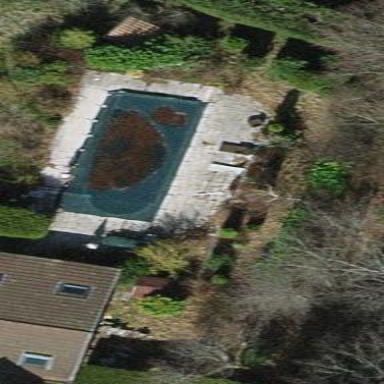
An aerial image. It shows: Outdoor personal swimming pool situated in leisure land.